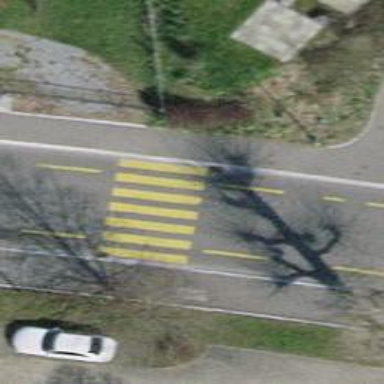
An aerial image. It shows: Uncontrolled zebra crossing on the road.